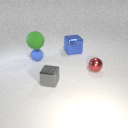
large blue metal cube behind small gray metal cube